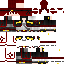
A female human skin with dark skin, wearing brown long hair dressed in a red hoodie and red pants, featuring a closed mouth.